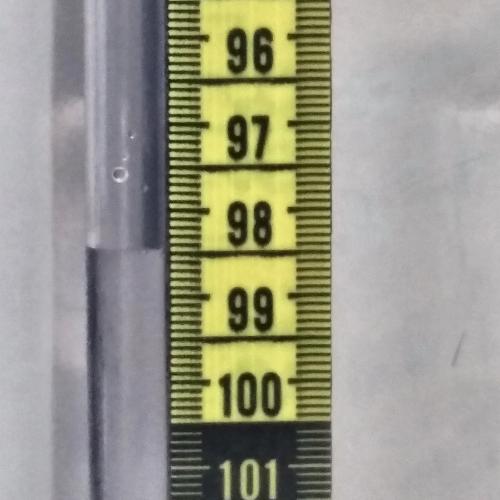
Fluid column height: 98.4 cm